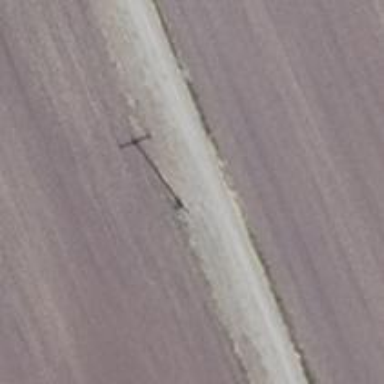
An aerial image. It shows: Power pole.